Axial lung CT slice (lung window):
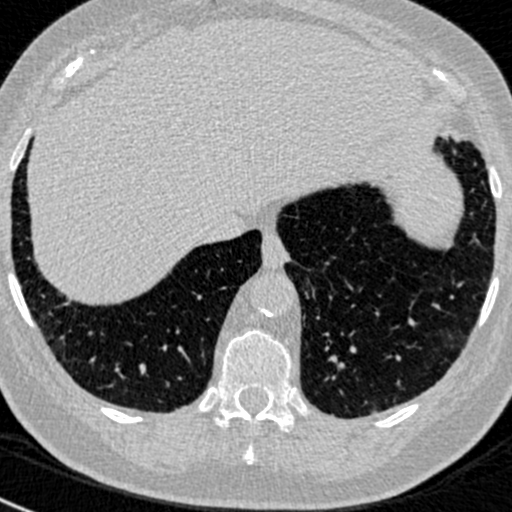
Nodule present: no